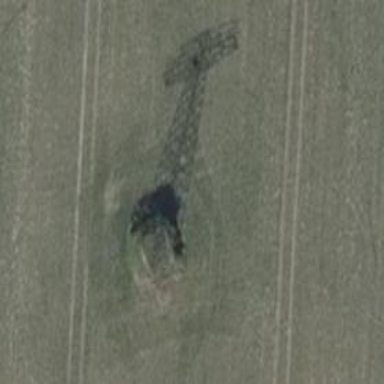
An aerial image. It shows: Historic power tower.